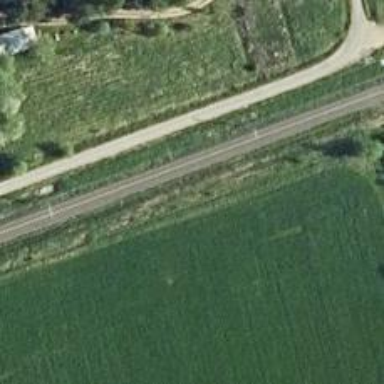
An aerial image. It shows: Continuous rail railway with electrified contact line.